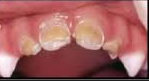
Condition: Caries